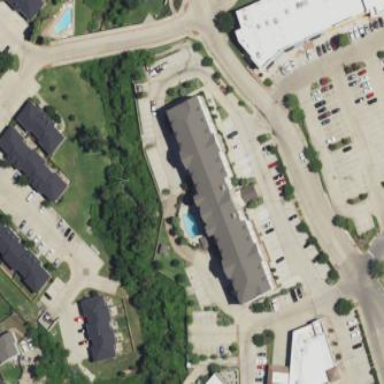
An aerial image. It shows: Hotel building.